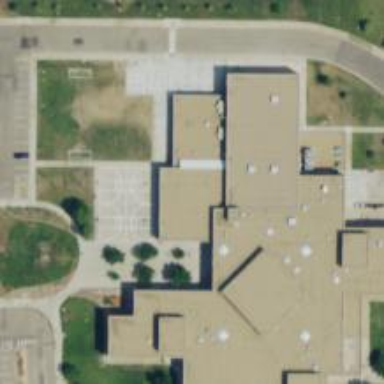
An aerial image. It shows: School building.